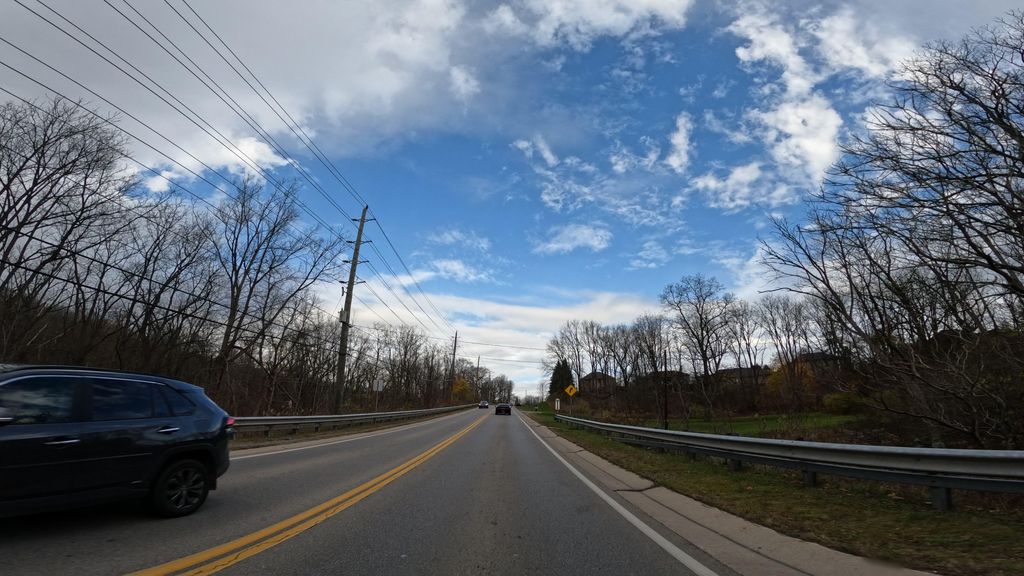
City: hamilton